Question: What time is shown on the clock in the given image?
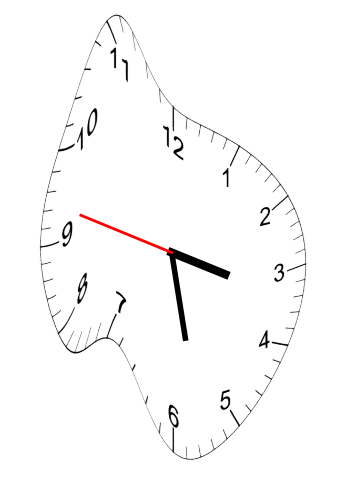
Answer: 03:27:47